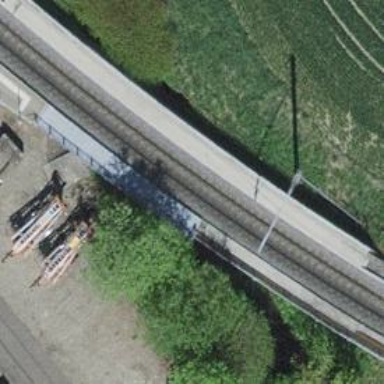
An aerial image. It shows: Narrow-gauge railway bridge with electrified contact line.